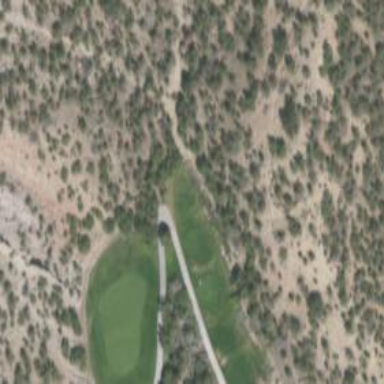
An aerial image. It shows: Golf cartpath that is also road path.